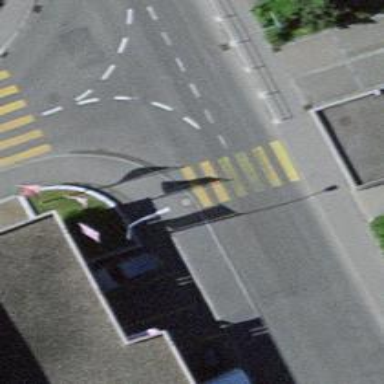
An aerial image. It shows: Kerb barrier.